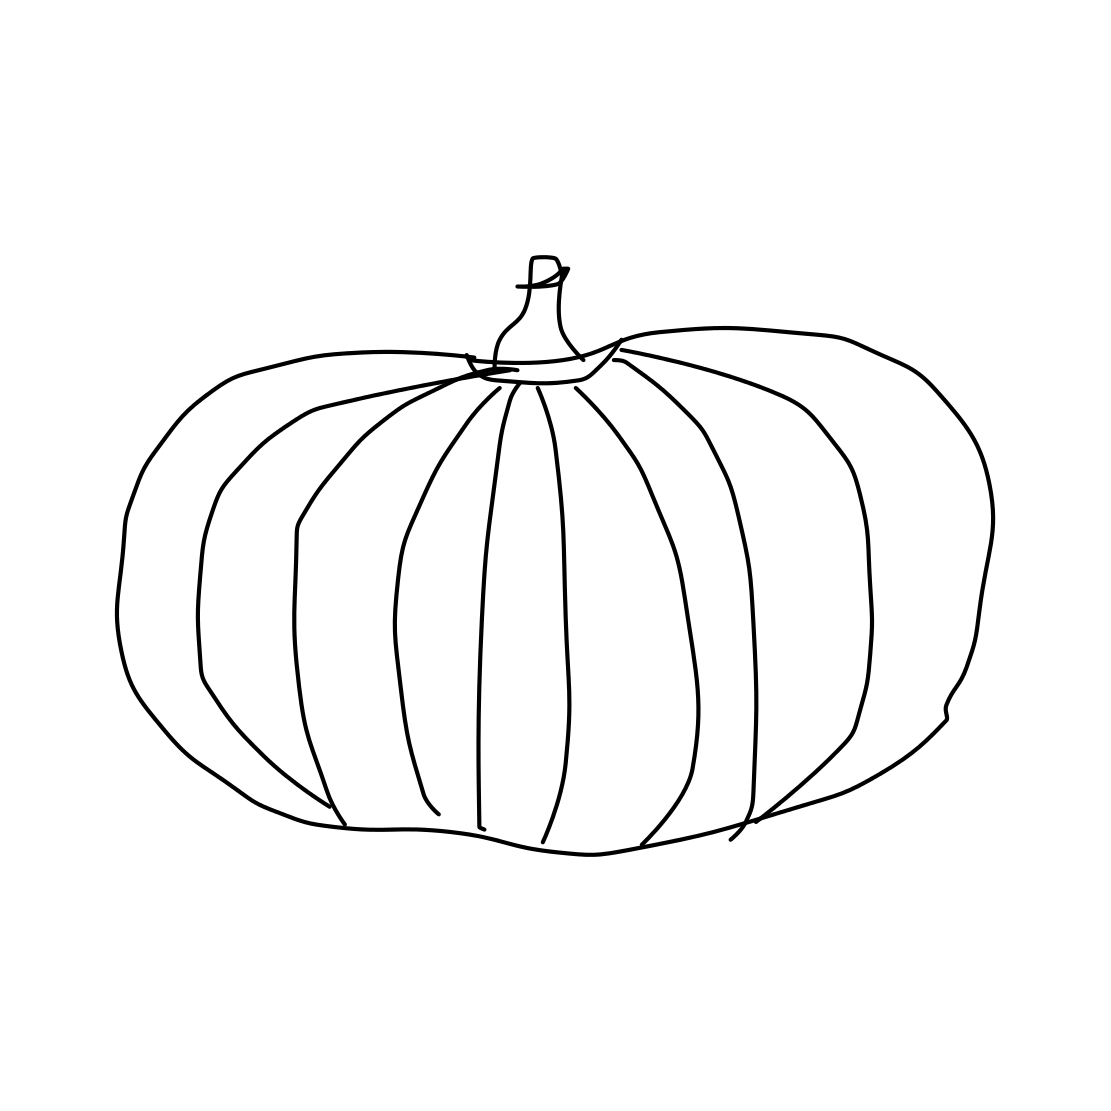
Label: pumpkin